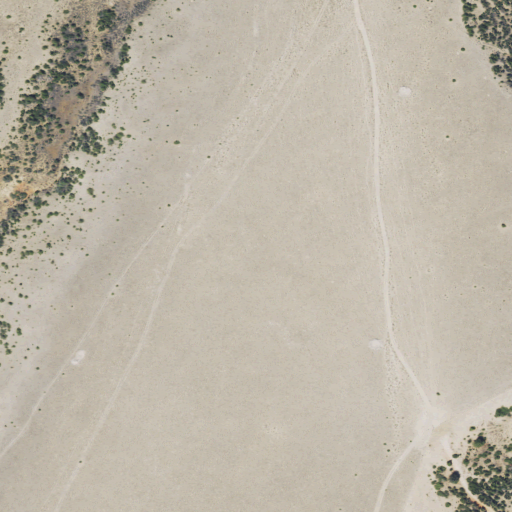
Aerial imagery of plain(s) in Montana named Demijohn Flat containing shrub and grassland